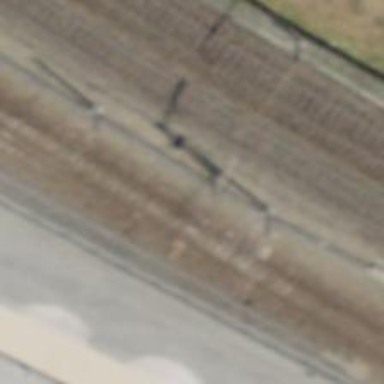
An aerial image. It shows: Rail siding with electrified contact lines.